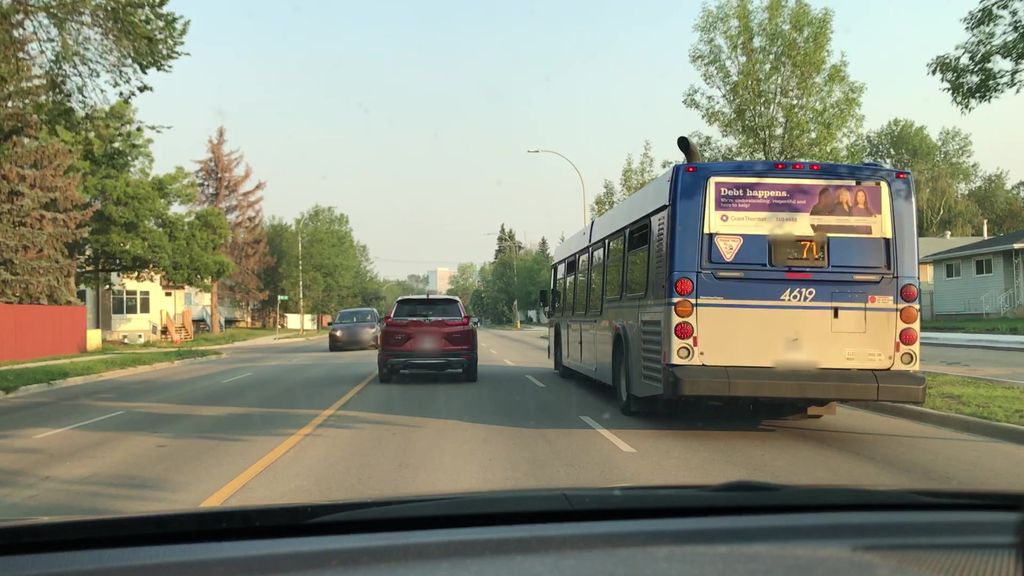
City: edmonton